Question: After searching around for a few hours, I hope someone can help me with this case.
I want to achieve this effect on multiple images across a post. The HTML content is already created, and I can't modify or add an element to it. I can only play with CSS.

: Each image have different height size, meaning height can change depend on the image. Do I need to use the calc property?
'''
figure.size-full {
border: 2px solid #bcc6b4;
padding: 0;
}
.wp-block-image img {
height: auto;
max-width: 100%;
vertical-align: bottom;
}
.wp-block-image figcaption {
margin-top: .5em;
margin-bottom: 1em;
font-style: italic;
}
figure.wp-block-image:before{
width: 2000px;
height: 1px;
background-color: #bcc6b4;
display: block;
content: "";
position: relative;
top: 32px;
right: -100%;
z-index:-1;
}
'''
'''
<figure class="wp-block-image size-full">
<img loading="lazy" src="vitamineA.jpg" alt="test image" class="wp-image-34340" >
<figcaption>Aliments riches en vitamine A</figcaption>
</figure>
'''
Thank you very much for your help
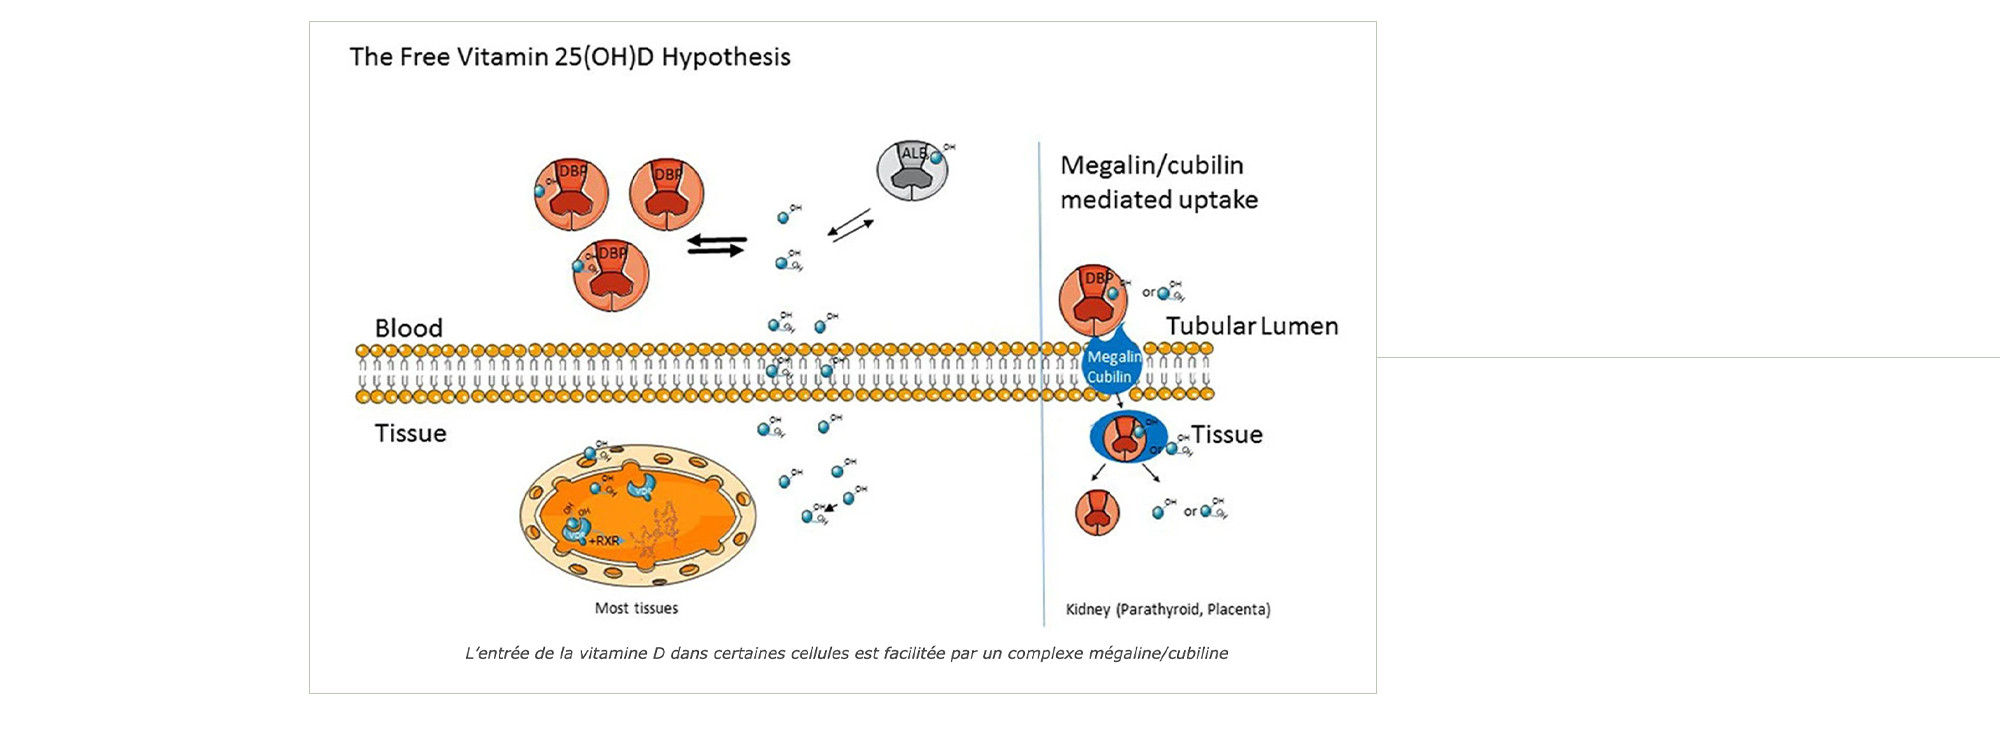
Answer: You can try css flex. If it doesn't work as expected, increase the selector weight or make the properties as important.
'''
figure.wp-block-image {
display: flex;
flex-direction: row;
align-content: center;
align-items: center;
}
'''